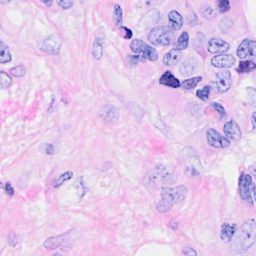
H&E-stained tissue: Breast